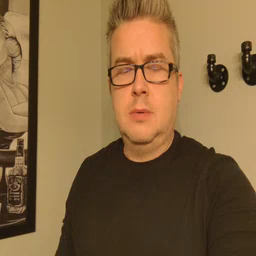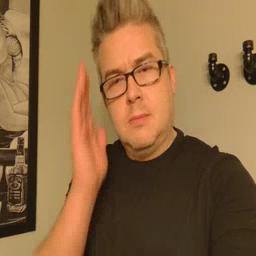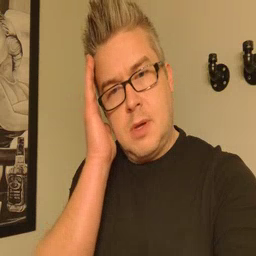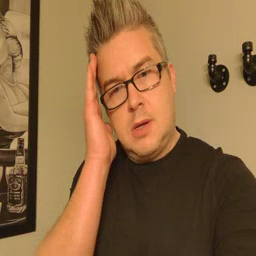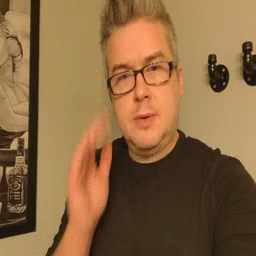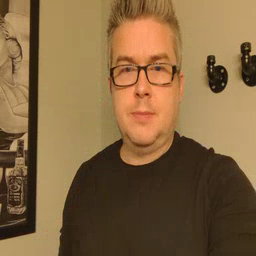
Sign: bed